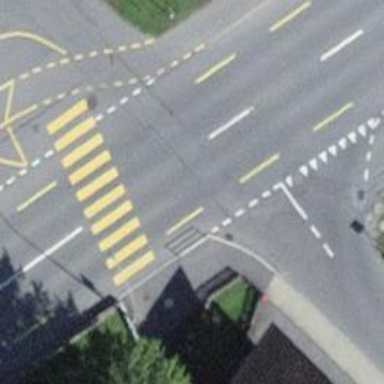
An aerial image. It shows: Marked crossing on the road.